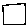
Label: square